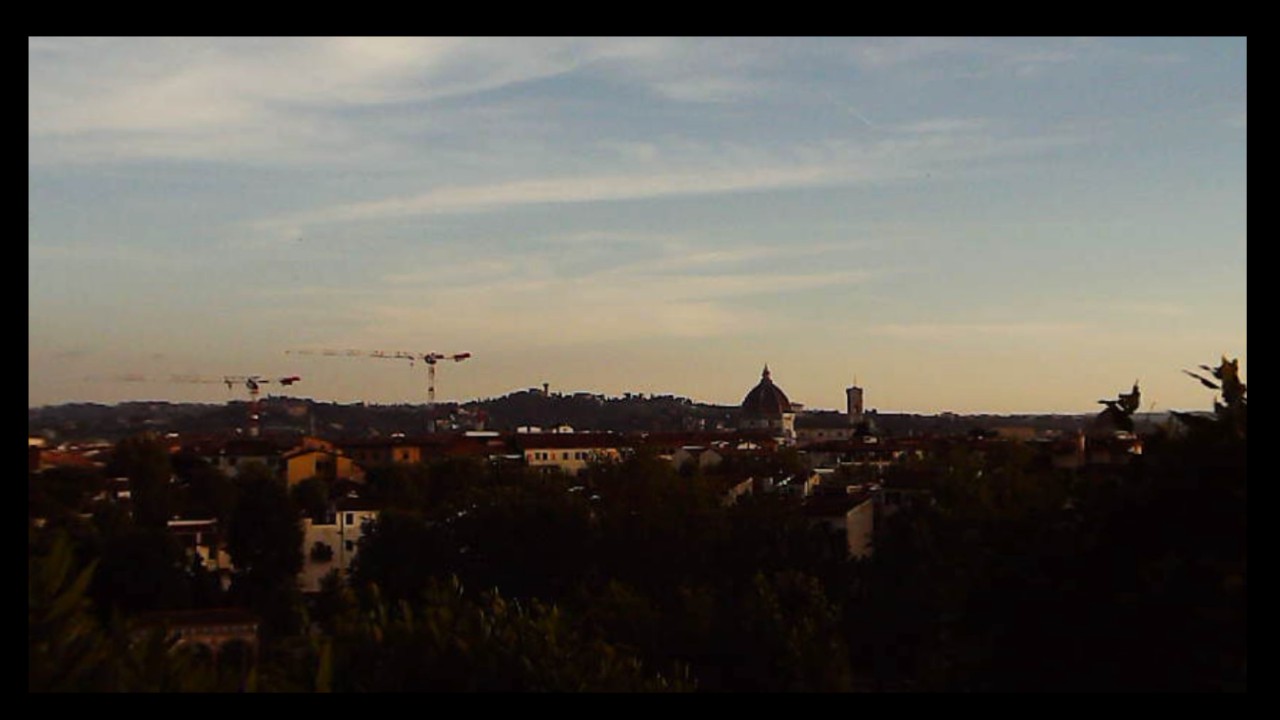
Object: Betafpv air75